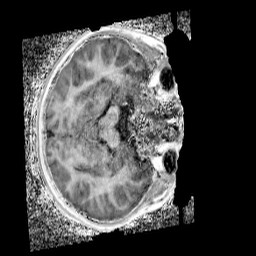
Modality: UNIT1_denoised
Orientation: axial
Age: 10
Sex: female
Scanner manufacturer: siemens
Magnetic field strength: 3 T
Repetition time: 4 s
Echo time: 0.00299 s